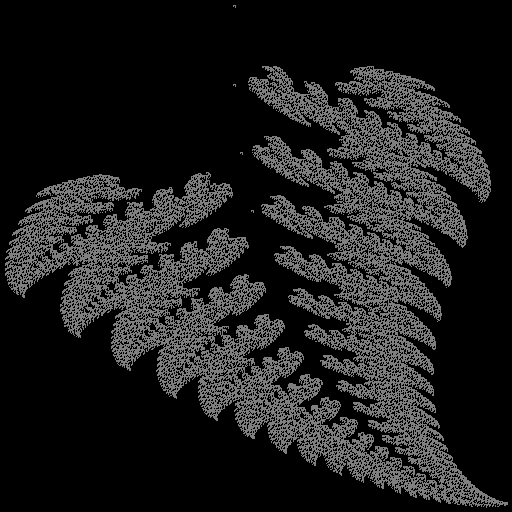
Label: fern